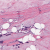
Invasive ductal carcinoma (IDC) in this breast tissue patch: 1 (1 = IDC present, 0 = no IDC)